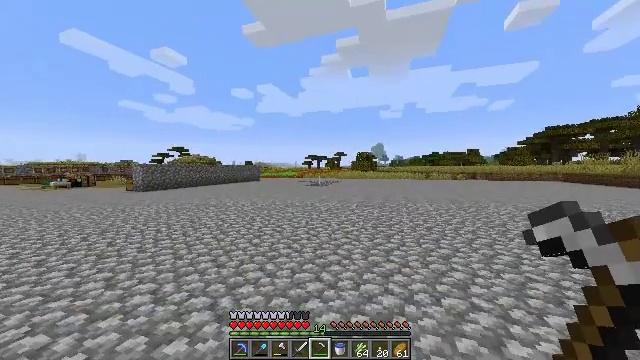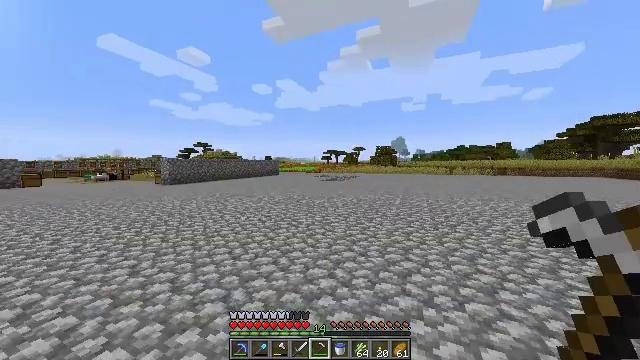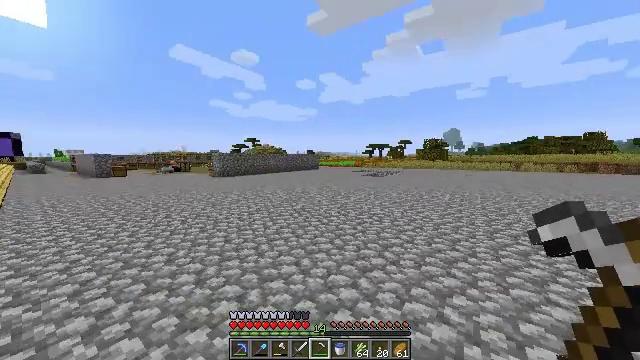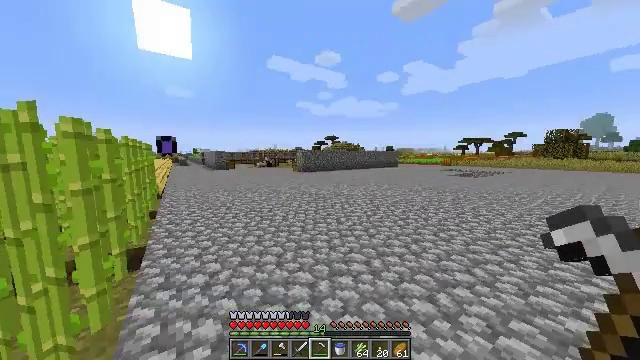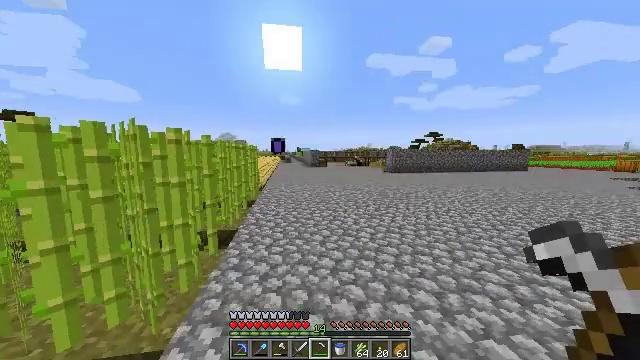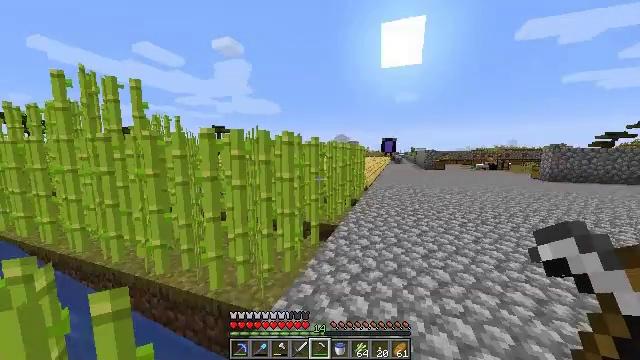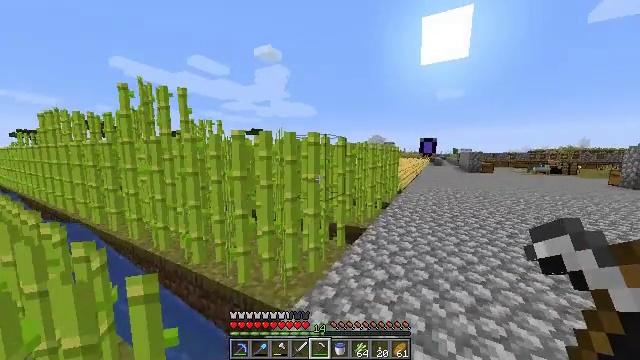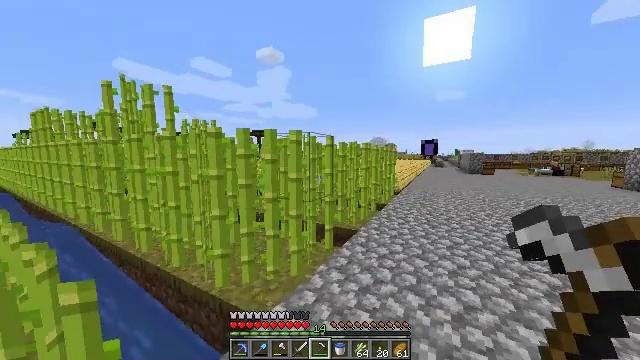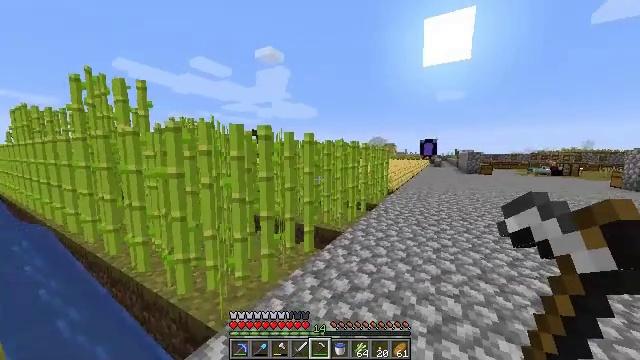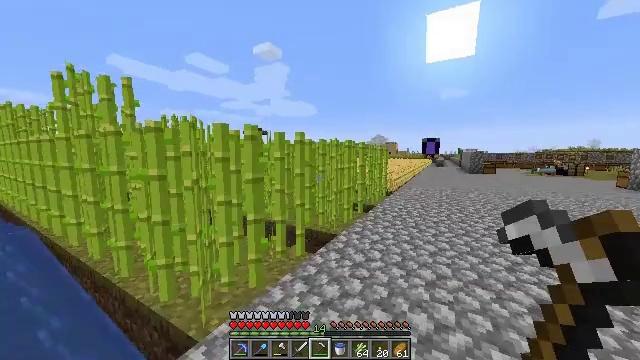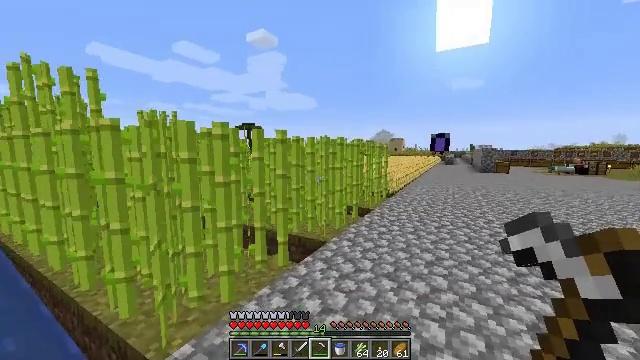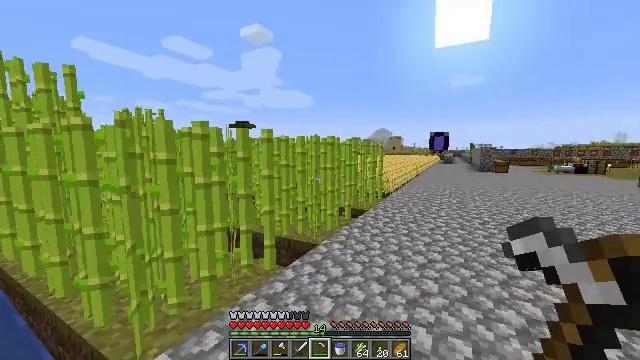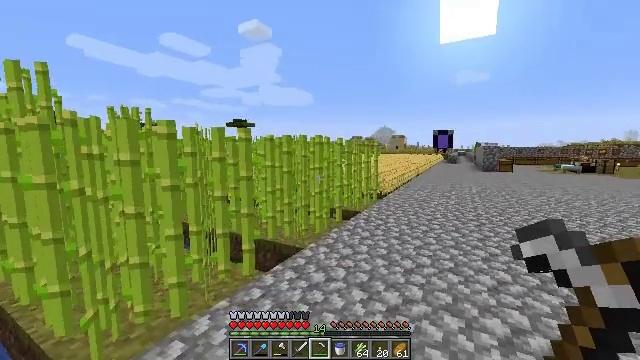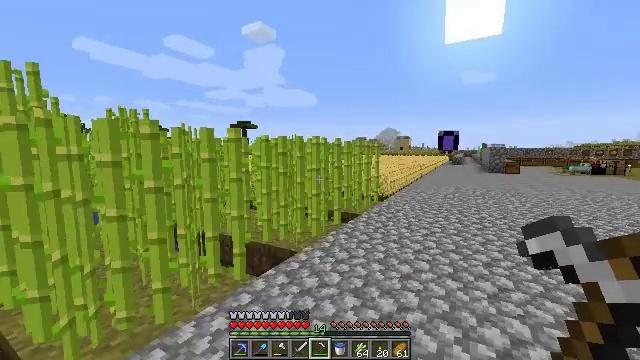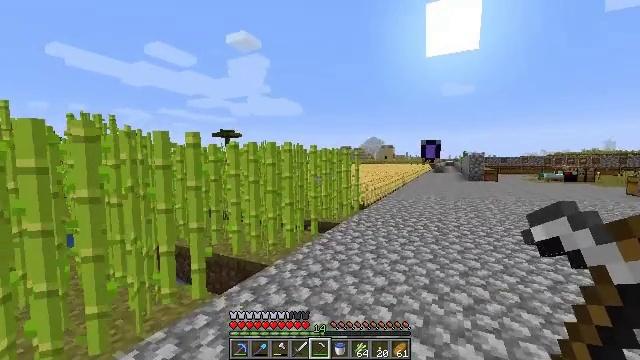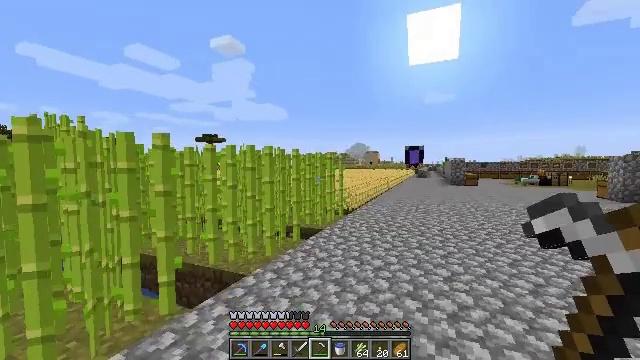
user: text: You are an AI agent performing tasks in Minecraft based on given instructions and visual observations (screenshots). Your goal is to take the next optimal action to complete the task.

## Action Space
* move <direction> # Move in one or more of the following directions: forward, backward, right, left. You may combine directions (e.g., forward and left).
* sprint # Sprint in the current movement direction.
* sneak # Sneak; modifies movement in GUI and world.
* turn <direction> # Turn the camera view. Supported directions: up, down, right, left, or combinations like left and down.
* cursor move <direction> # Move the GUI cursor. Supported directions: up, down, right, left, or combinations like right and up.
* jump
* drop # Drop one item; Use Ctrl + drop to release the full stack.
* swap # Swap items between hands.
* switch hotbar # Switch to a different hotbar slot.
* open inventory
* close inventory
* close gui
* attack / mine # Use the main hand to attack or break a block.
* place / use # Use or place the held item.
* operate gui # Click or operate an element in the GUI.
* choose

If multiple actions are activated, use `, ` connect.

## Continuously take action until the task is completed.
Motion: motion action
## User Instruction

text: Mine the sugar cane near rivers.
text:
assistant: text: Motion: move forward and move right, sprint, turn left and down
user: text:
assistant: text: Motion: move forward and move right, sprint, turn left and down
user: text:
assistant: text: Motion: move forward and move right, sprint, turn left
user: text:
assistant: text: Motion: move forward and move right, sprint, turn left
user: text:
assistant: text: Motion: move forward and move right, sprint, turn left
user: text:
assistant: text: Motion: move forward and move right, sprint, turn left
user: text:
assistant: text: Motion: move forward and move right, sprint
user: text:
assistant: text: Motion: move right
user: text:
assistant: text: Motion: move right
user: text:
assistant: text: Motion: move right
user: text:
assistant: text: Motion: move right
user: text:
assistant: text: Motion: move forward and move right
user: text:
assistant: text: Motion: move forward and move right
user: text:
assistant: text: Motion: move forward and move right, turn right and up
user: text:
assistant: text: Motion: move forward, turn right and up
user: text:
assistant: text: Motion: move forward, close inventory
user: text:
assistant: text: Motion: close inventory
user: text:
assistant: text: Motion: close inventory
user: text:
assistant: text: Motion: close inventory
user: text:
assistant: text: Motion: open gui
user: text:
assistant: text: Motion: no_op
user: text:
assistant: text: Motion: no_op
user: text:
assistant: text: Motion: no_op
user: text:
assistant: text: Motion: no_op
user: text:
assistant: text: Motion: no_op
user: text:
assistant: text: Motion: no_op
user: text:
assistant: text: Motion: no_op
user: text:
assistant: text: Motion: turn left, close gui
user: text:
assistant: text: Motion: turn left
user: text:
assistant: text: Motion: turn left